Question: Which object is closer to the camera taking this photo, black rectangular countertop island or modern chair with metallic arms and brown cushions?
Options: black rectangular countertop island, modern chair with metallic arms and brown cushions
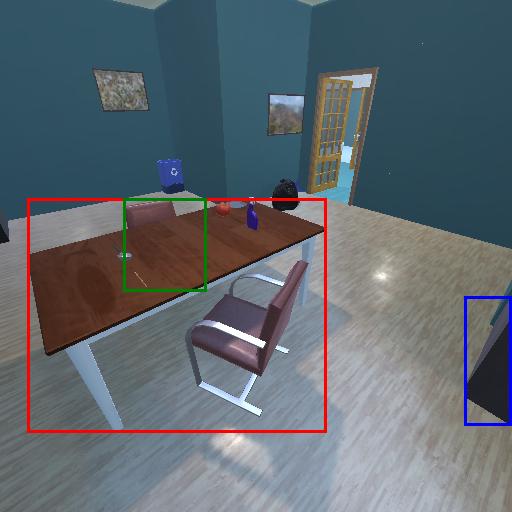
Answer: black rectangular countertop island